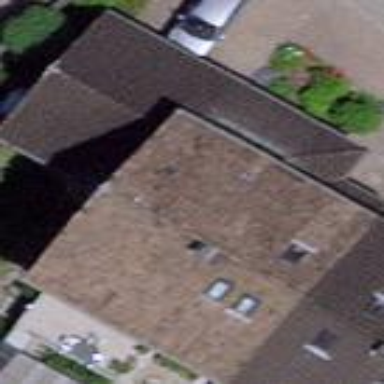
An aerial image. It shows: Semi-detached house.